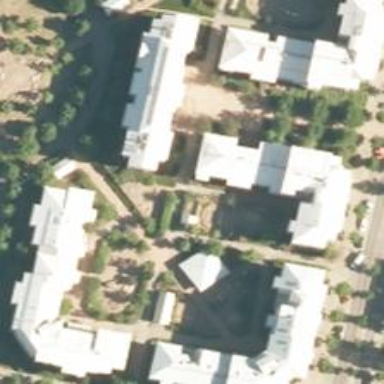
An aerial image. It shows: Hipped roof on residential building.